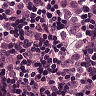
Metastatic tissue present: yes